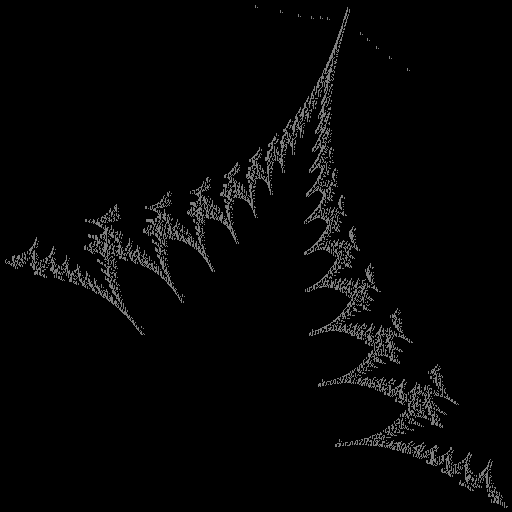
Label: zigzag